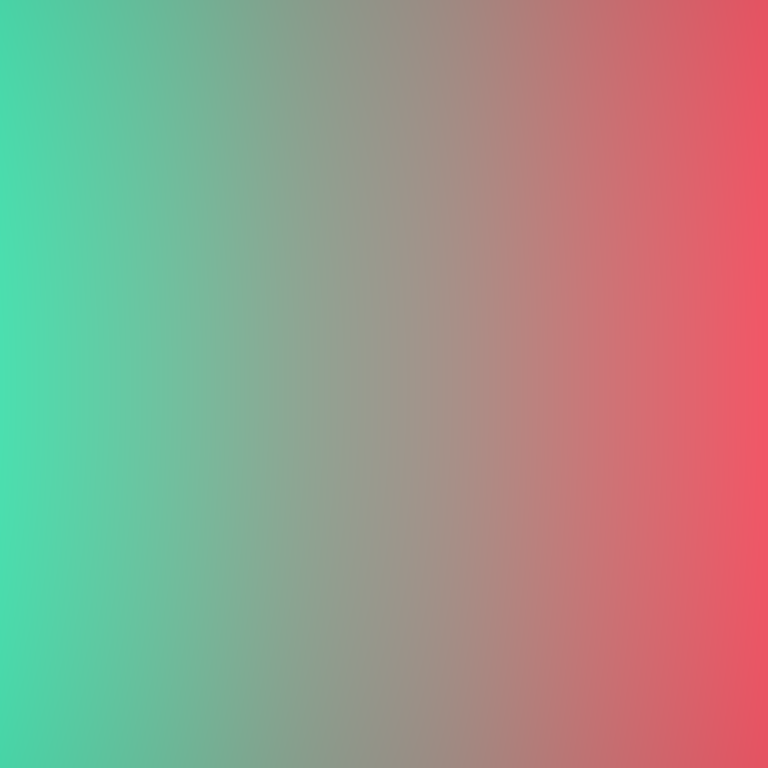
Abstract light effect, smooth gradient from teal to coral, calm atmosphere, soft blend, no room, no furniture, no objects.